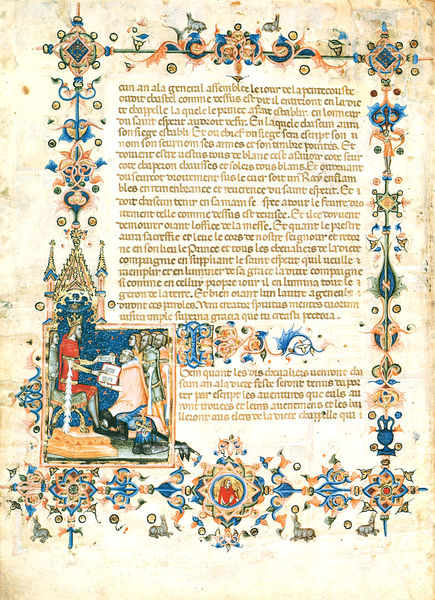
Titel: Die Statuten vom Orden des Heiligen Geistes des Ludwig von Tarent. Paris, Bibliothèque Nationale de France, MS. FR. 4274
Künstler: Christoforo Orimina
Institution: Paris, Bibliothèque Nationale
Schlagwörter: blau, mann, gelb, menschen, blume, blumen, männer, nacht, dach, rot, tiere, ornament, bibel, rahmen, natur, gold, krone, kreis, ranken, schrift, französisch, könig, thron, ornamente, buch, türme, text, buchstaben, initiale, herrscher, ritter, buchseite, wappen, mittelalter, mandala, handschrift, latein, lumen, codex, kodex